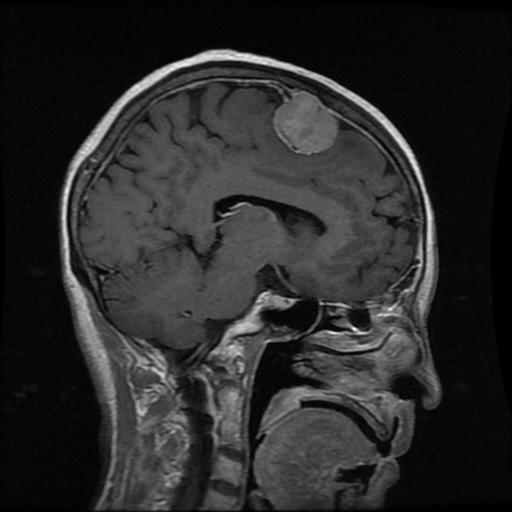
Label: meningioma